Question: <URL>
'''
<div id="container">
<div>default black text</div>
<div><a href="#">default red link</a></div>
<div id="inner">
<div>#inner green text</div>
<div><a href="#">#inner red link or green text?</a></div>
</div>
</div>
'''
'''
body {
color:black;
}
a {
color:red;
}
a:hover {
color:orange;
}
#inner {
color:green;
font-size:24px;
}
'''

I'm not entirely clear on why the second hyperlink is red and not green. isn't the specificity of '#inner' higher than 'a'? also, the font-size IS inherited on the '#inner a' so that makes it even more confusing.
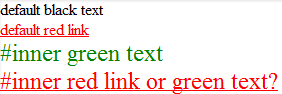
Answer: No I'm pretty sure that's not the case. If you did:
'''
#inner a { color:inherit}
'''
I think that would work, don't have a chance to try it, sorry.
## Edit
This explains the situation far better: <URL>
Hmmm... ok I just saw your nifty jsfiddle example. That's really nice. Removing the 'href' doesn't seem to fix it, but my solution still works.